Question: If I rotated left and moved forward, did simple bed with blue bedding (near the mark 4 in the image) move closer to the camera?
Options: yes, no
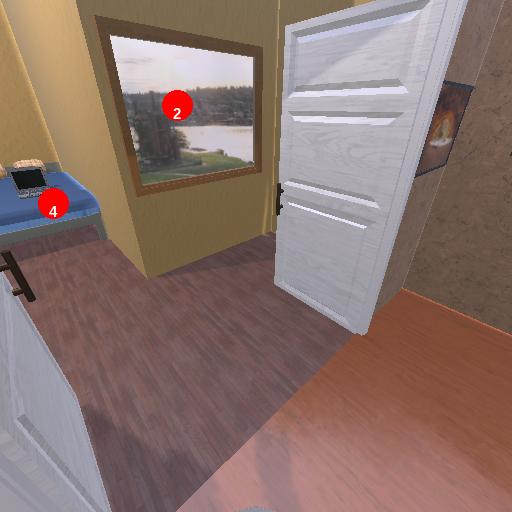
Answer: yes